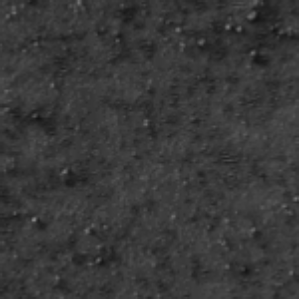
Label: frost